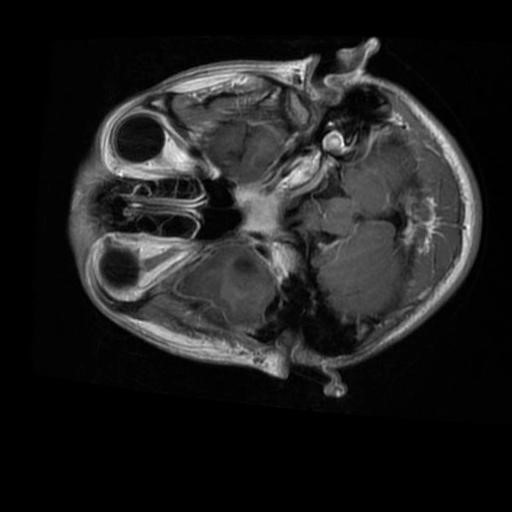
Label: brain_glioma